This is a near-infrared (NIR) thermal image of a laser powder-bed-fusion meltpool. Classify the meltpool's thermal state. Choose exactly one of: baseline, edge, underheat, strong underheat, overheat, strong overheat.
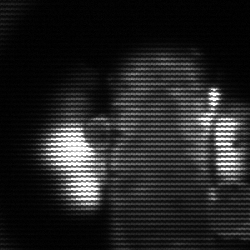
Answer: strong underheat